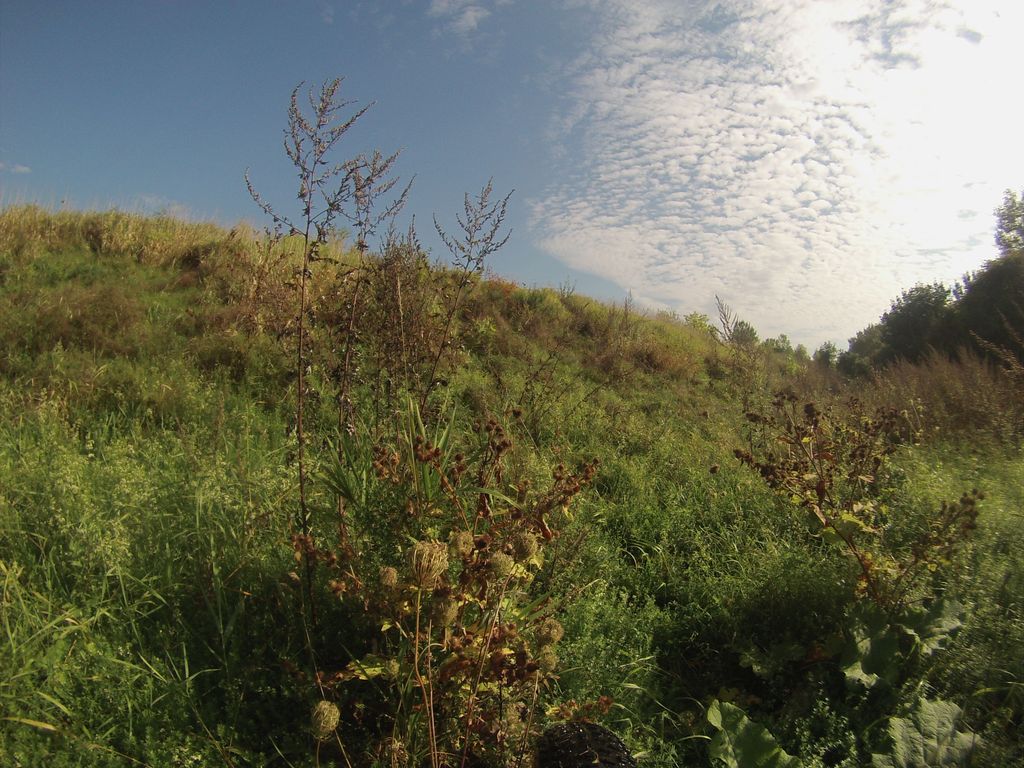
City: ottawa-gatineau